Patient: sex F, age 54
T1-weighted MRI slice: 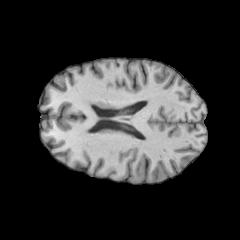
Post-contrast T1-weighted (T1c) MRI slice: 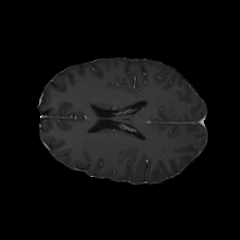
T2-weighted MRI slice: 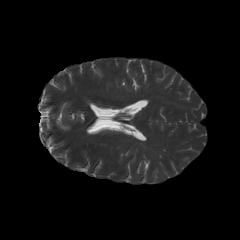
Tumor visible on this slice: no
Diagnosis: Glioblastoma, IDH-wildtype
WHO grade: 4